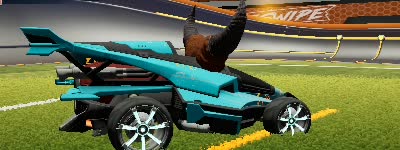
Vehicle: aftershock